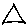
Label: triangle